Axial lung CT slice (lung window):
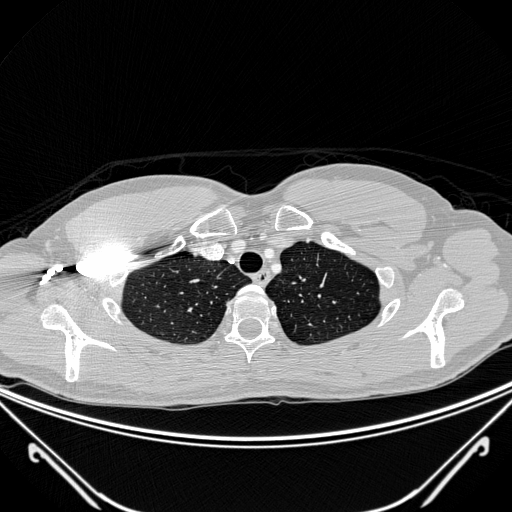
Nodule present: no